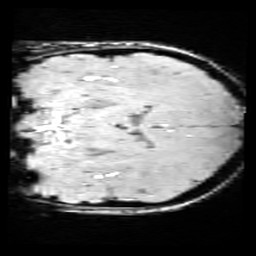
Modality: SWI
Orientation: coronal
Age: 12
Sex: male
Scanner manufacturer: siemens
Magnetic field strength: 3 T
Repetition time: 0.027 s
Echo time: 0.02 s